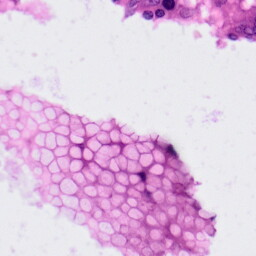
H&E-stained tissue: Colon